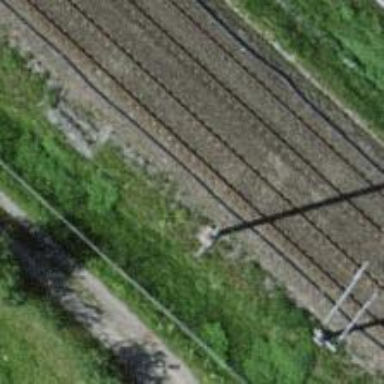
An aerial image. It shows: Power pole.